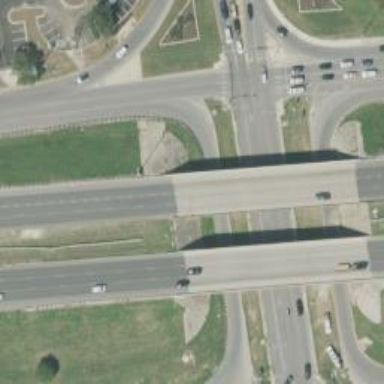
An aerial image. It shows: Asphalt road with secondary link designation.